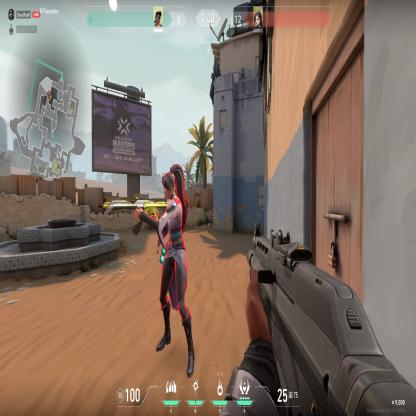
Label: enemy